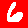
Digit: 6